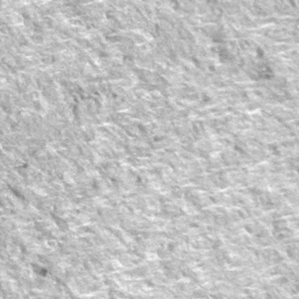
Label: frost